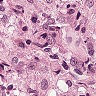
Metastatic tissue present: yes